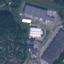
Label: Industrial